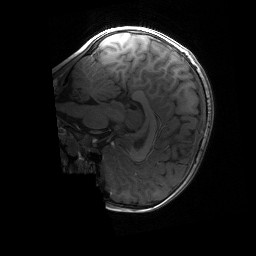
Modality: T1w
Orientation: sagittal
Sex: female
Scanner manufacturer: siemens
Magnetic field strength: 3 T
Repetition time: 1.9 s
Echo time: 0.00243 s